高一 · 算术
（2020$\cdot$徐州模拟）执行如图所示的伪代码, 则输出的结果为 \$ \qquad \$

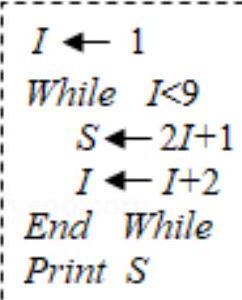
答案: 15 .
解析: 解：依题意, 第一次运行循环时, $I=1$, 满足 $I<9, S=2 \times 1+1=3, I=3$;

第二次运行循环时, $I=3$, 满足 $I<9, S=2 \times 3+1=7, I=5$;

第三次运行循环时, $I=5$, 满足 $I<9, S=2 \times 5+1=11, I=7$;
第四次运行循环时, $I=7$, 满足 $I<9, S=2 \times 7+1=15, I=9$;

循环结束,

输出 $S=15$,

故答案为: 15 .